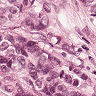
Metastatic tissue present: yes